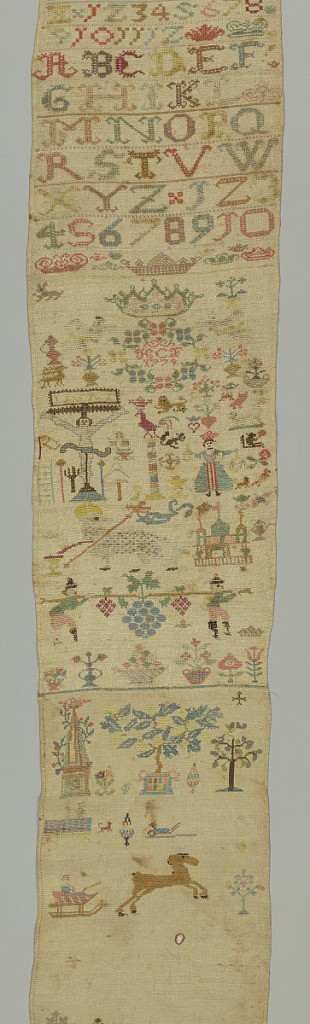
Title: Sampler
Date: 1779
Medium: silk embroidery on linen foundation Technique: embroidered in back, cross, stem, chain, and satin stitches on plain weave foundation
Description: Very long vertical sampler with horizontal bands of  geometric pattern, alphabets, and spot motifs.